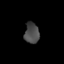
Tissue: lung
Cell type: Endothelial cells
Senescence score: 0.6619
Nuclear area (px): 299
Mean DAPI intensity: 73.97